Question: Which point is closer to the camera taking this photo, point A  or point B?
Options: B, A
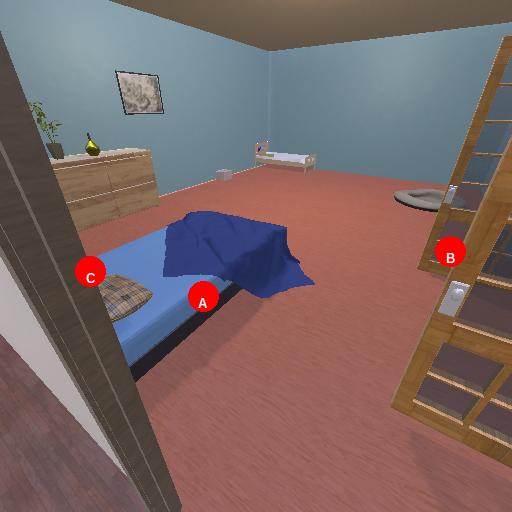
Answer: B